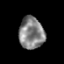
Tissue: prostate
Cell type: T cells
Senescence score: 0.3025
Nuclear area (px): 782
Mean DAPI intensity: 132.51